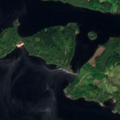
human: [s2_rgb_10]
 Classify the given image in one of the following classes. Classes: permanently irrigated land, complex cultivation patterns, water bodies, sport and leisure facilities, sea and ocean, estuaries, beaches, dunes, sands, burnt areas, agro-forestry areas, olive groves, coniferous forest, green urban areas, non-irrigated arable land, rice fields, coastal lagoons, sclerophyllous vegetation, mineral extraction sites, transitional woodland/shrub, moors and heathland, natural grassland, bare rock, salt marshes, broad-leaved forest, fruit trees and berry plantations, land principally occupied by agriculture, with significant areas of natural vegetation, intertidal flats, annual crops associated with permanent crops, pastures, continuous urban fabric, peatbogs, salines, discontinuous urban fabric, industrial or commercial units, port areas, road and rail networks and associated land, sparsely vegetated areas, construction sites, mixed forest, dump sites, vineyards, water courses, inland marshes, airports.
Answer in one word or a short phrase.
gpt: broad-leaved forest, coniferous forest, mixed forest, water bodies